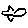
Label: bird